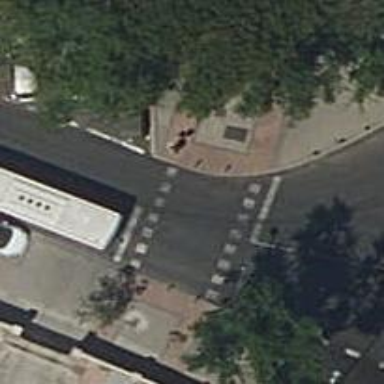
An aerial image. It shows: Road crossing with traffic signals.